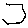
Label: hexagon